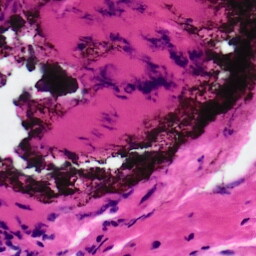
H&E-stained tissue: Ovarian